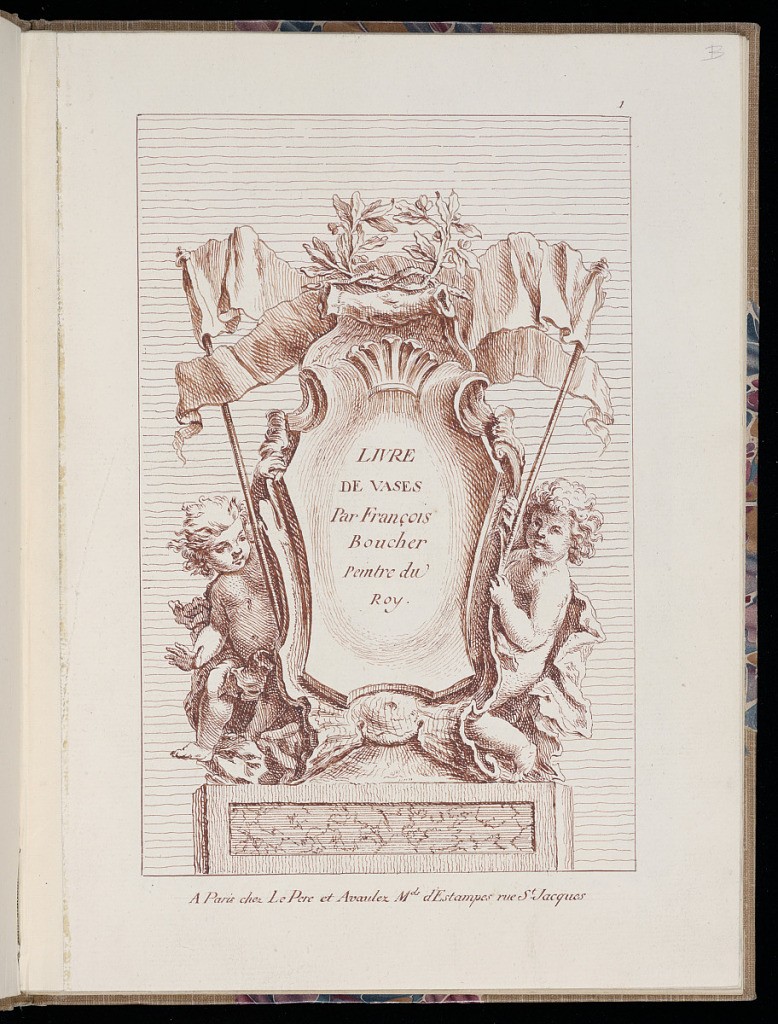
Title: Title Plate
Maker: François Boucher, French, 1703–1770
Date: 1772-1777
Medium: Pen and red ink on cream laid paper
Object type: Drawing
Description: At center, a cartouche surrounded by putti at left and right, each holding the support of a banner at top. The title of the series is printed on the cartouche between the putti. Above the escutcheon, a crown of laurel leaves. The plate is numbered but not signed.